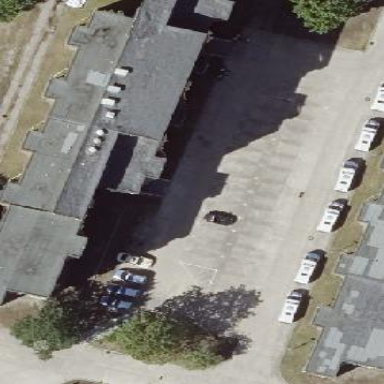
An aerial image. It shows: Parking area with surface.